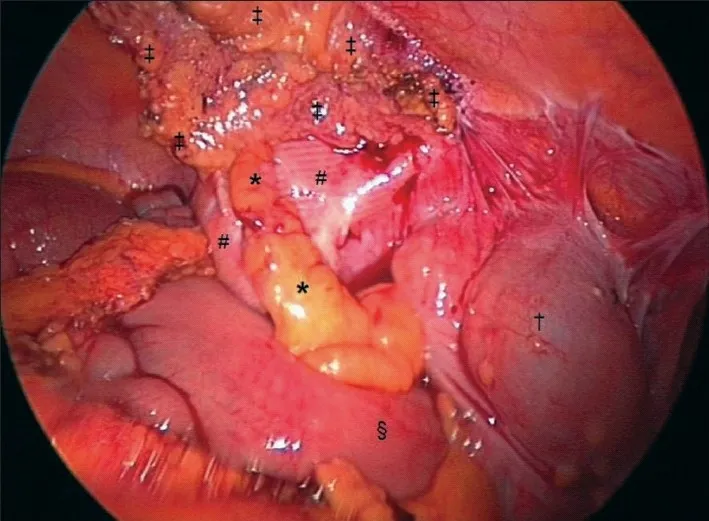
View of turgid appendix, overlying, and attached to, the peritonealised Mesh revealed after division of the covering omentum using bipolar diathermy. The omentum was adherent superiorly along a line corresponding to the line of peritoneal overlap and/or imperfectly covered areas of Mesh that may result after TAPP repair. * = Appendix adherent to peritonealised Mesh; # = peritonealised Mesh;. = Remnant of omentum left attached to the anterior abdominal wall;. = Caecum;. = Terminal ileum.
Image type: medical_photograph (other_medical_photograph)